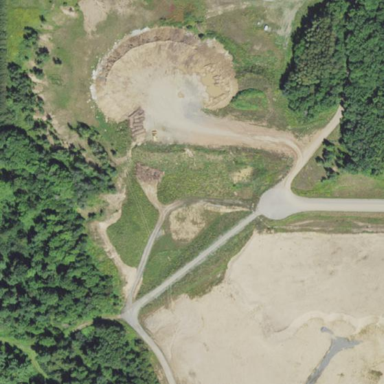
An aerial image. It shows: Quarry area.